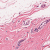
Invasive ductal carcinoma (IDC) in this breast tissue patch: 0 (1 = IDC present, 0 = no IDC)